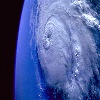
Label: cloud